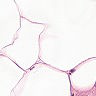
Metastatic tissue present: no